Field crop: maize
Growth stage: 2
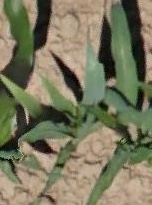
Species: maize